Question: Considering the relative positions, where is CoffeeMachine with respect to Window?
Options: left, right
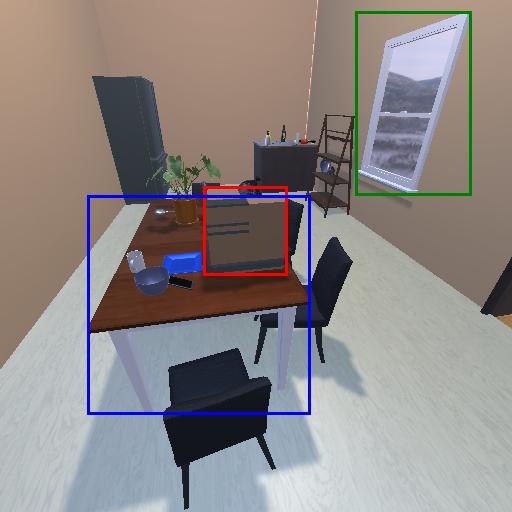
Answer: left